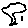
Label: tree